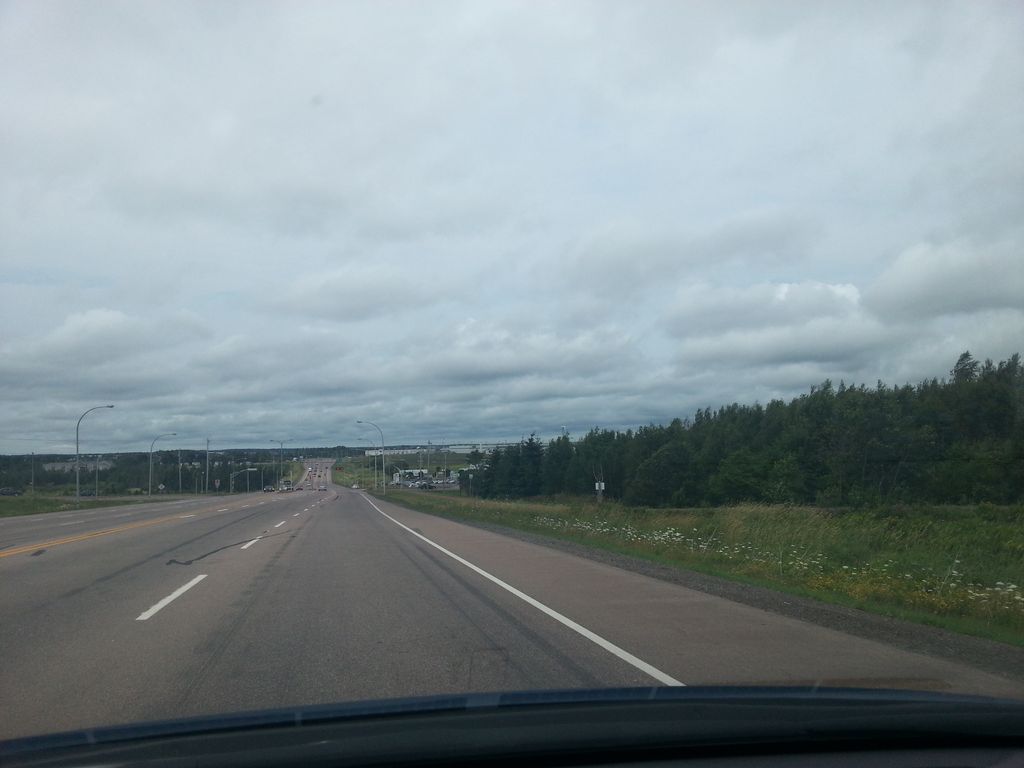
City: charlottetown